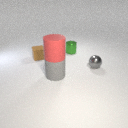
small green metal cylinder behind large gray rubber cylinder